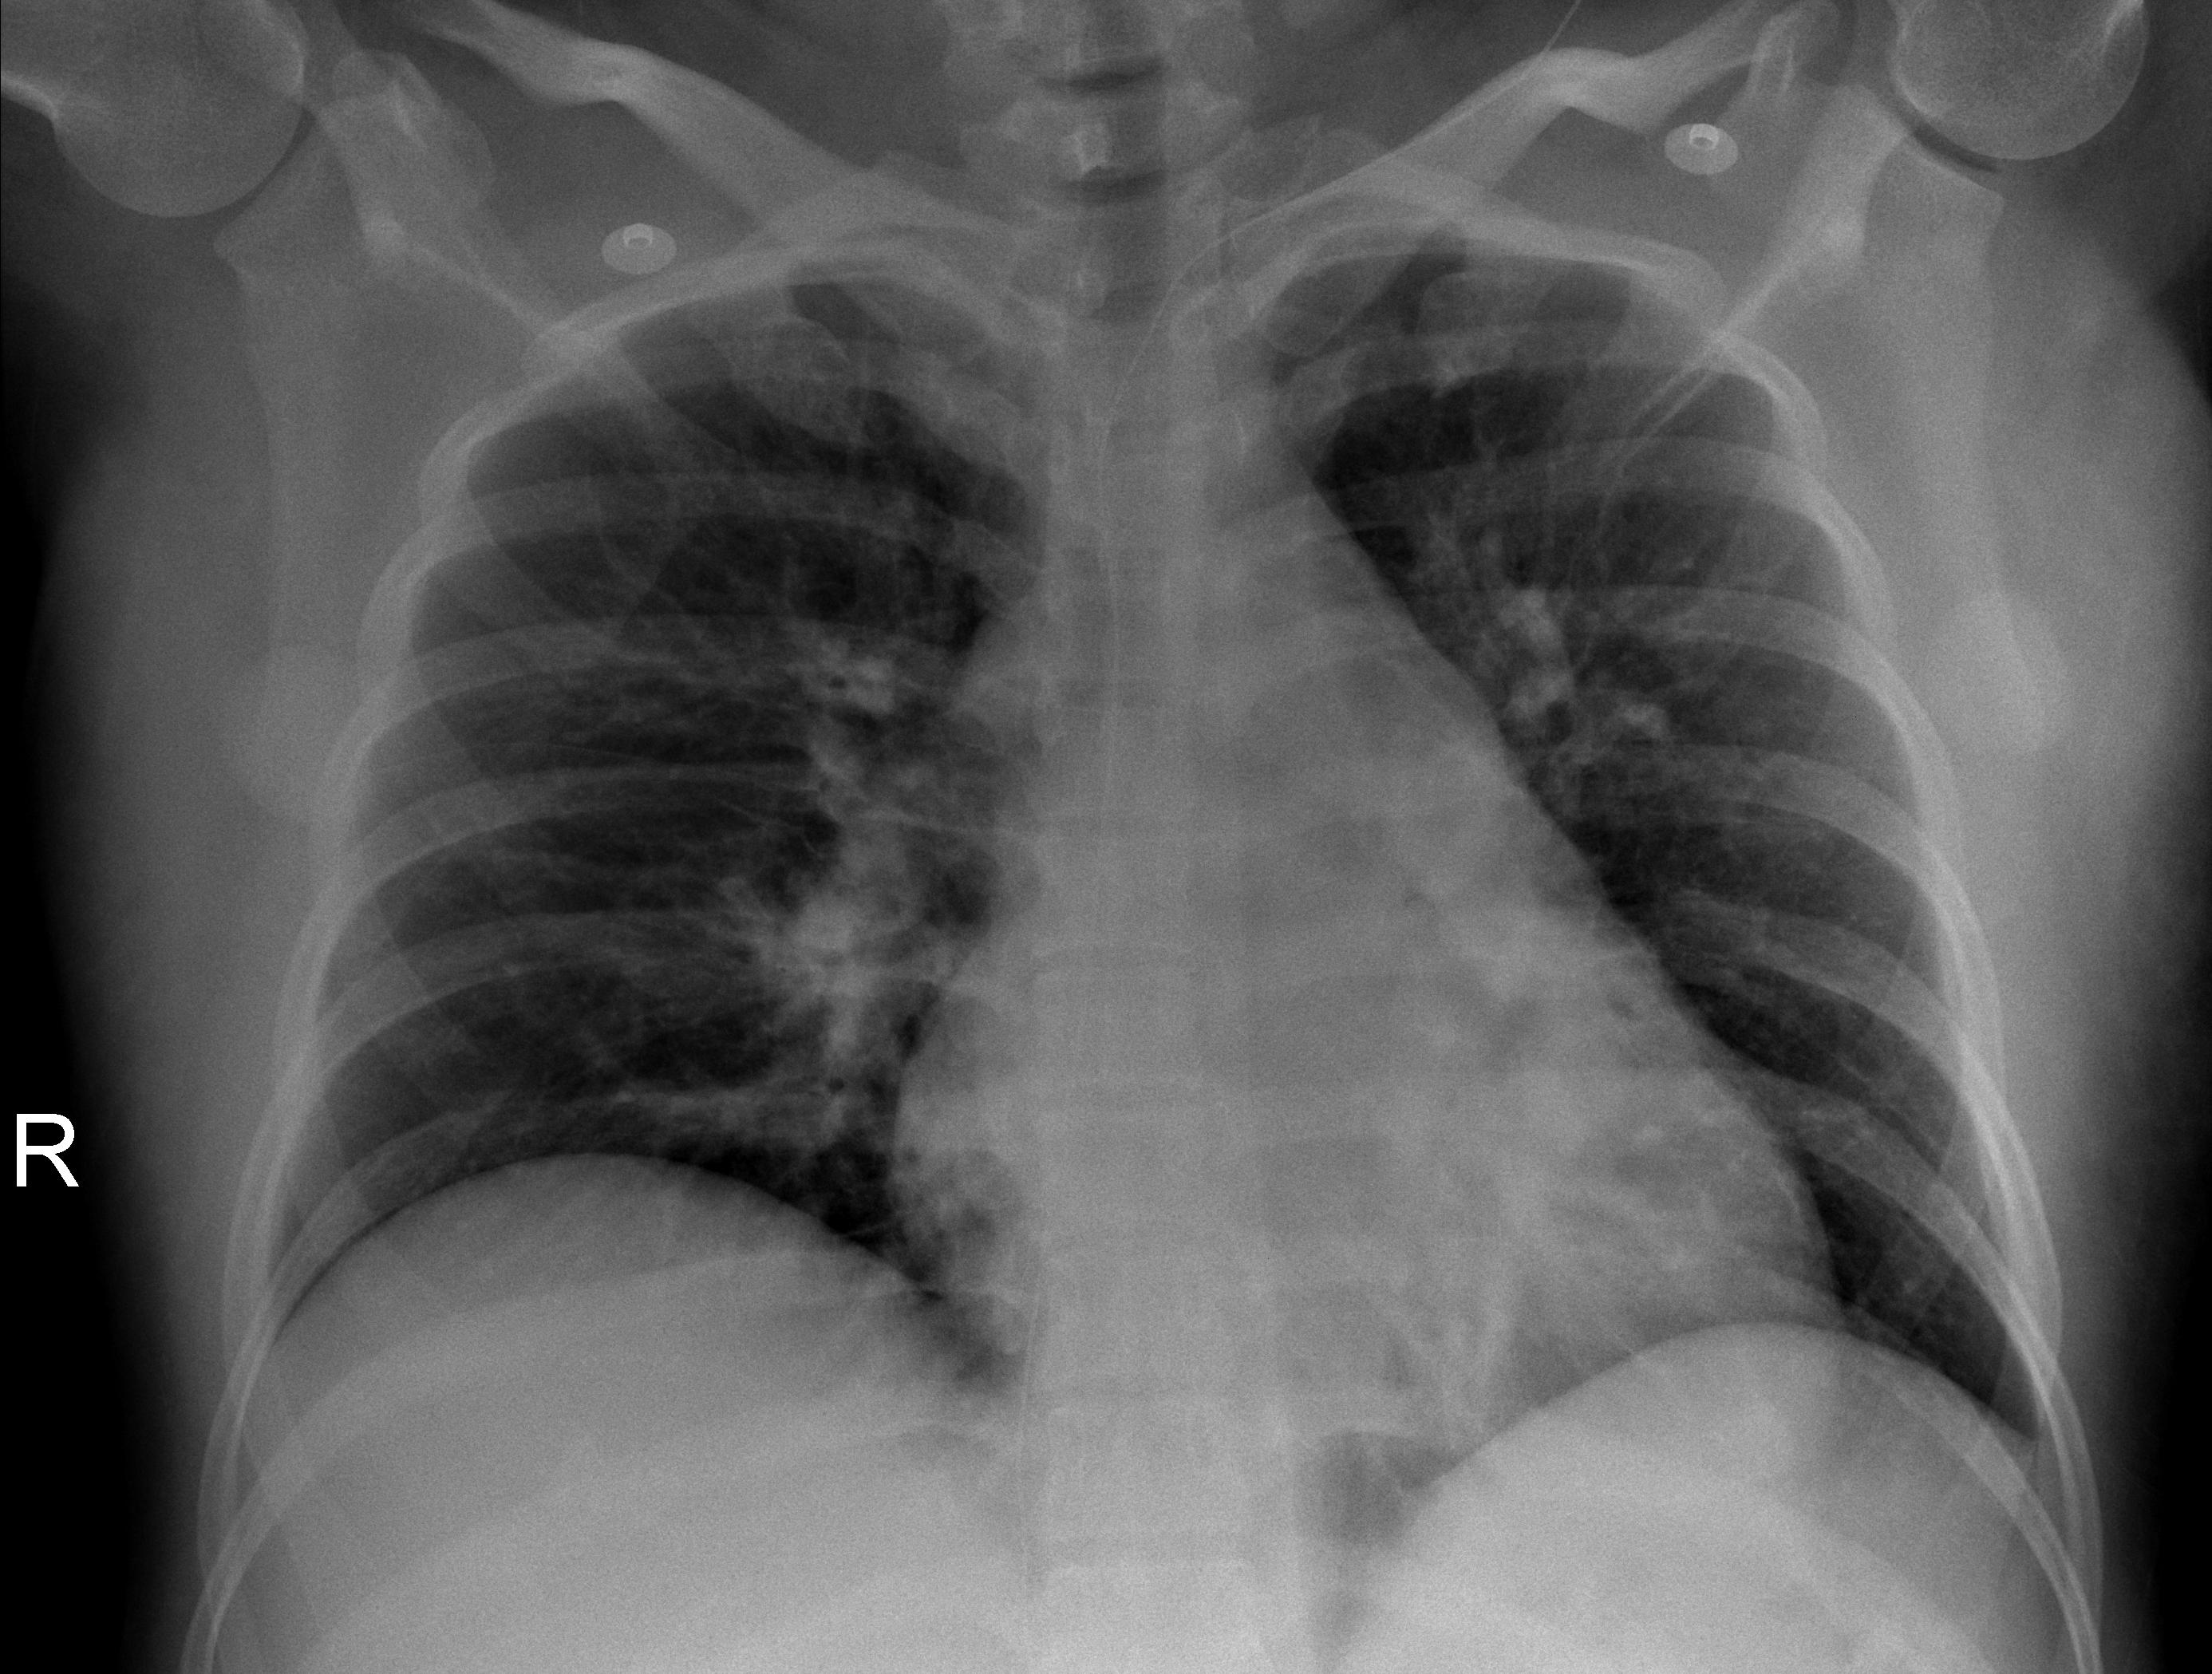
Diagnosis: PNEUMONIA